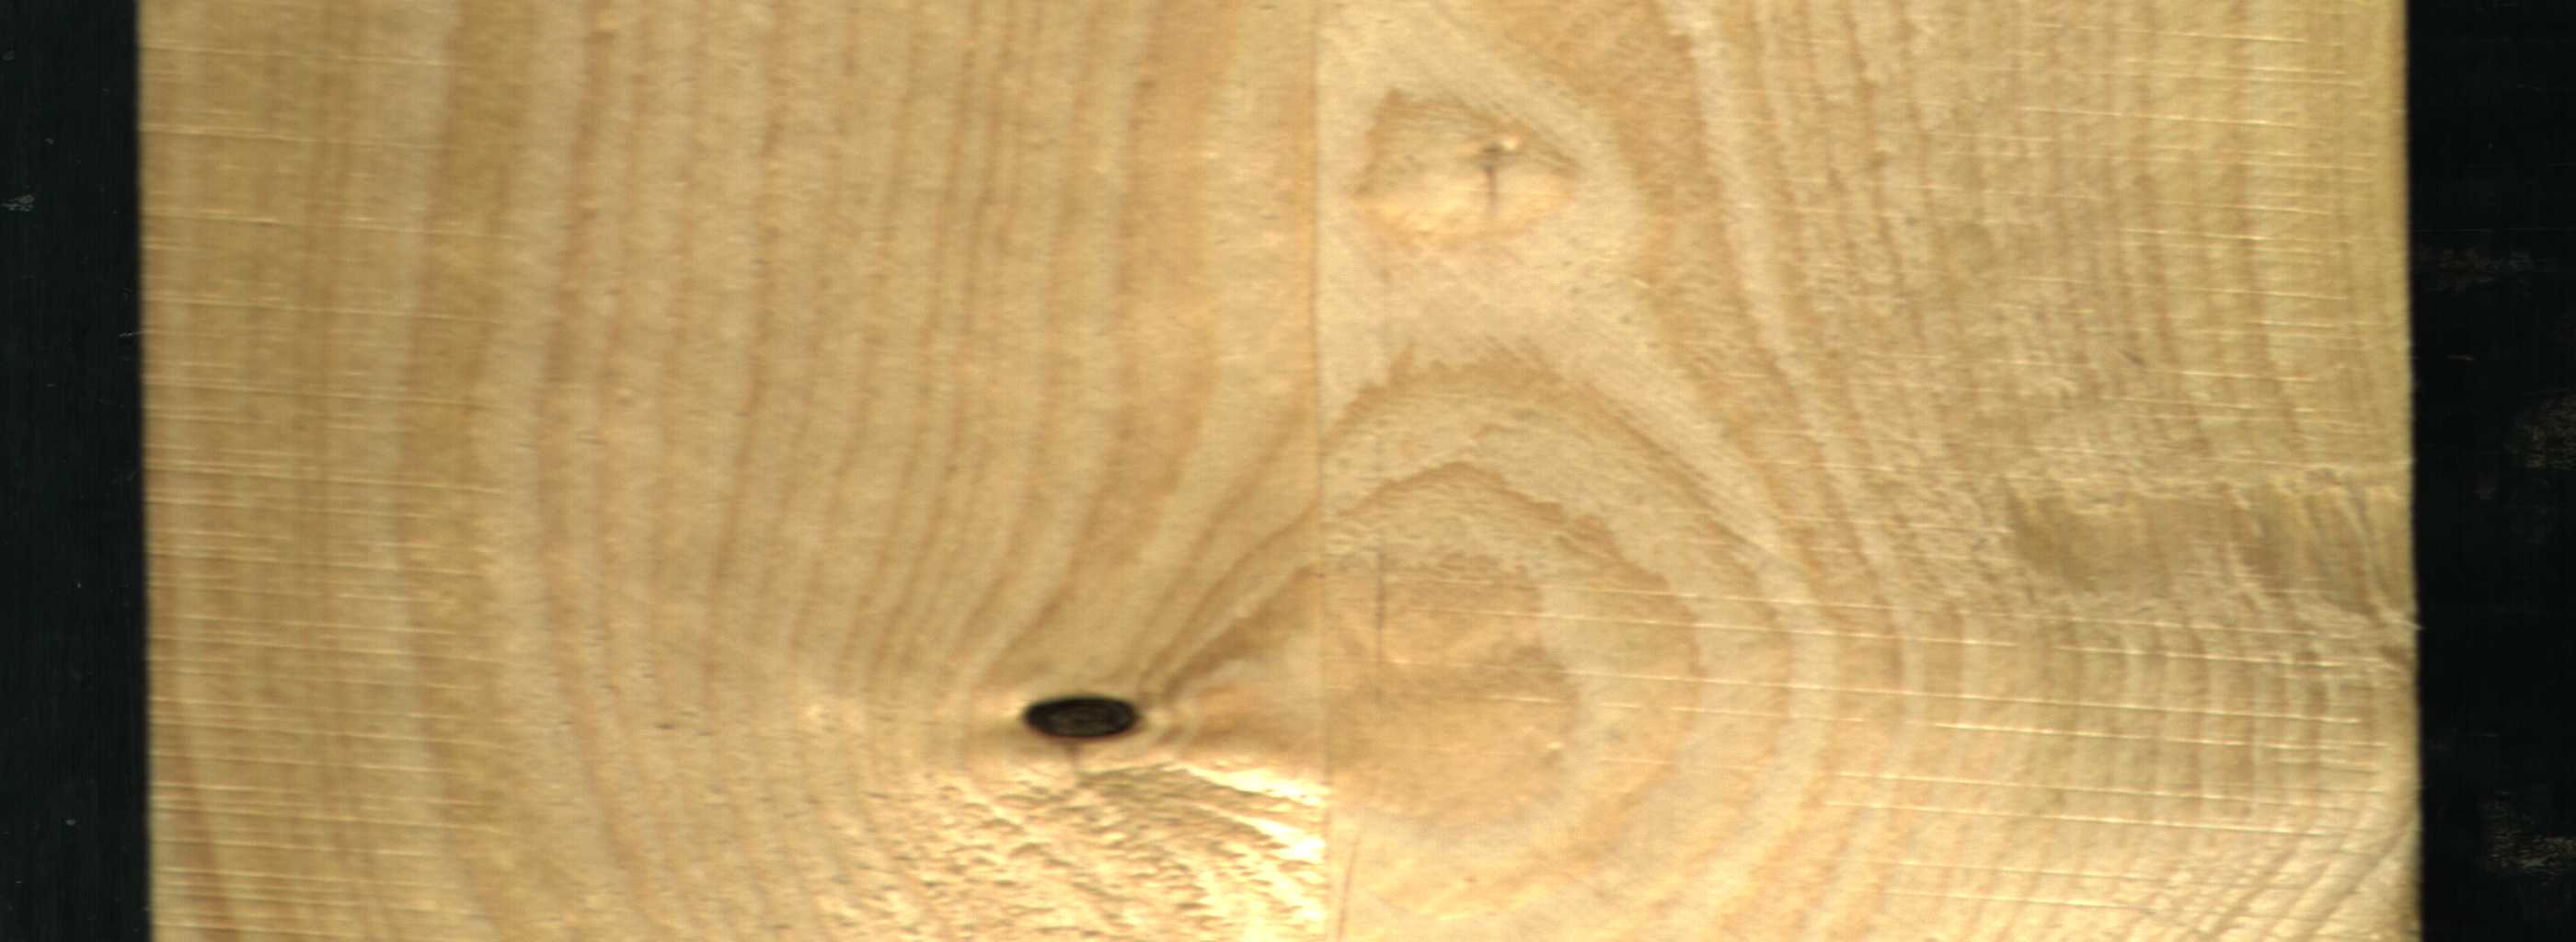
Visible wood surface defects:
Dead_Knot